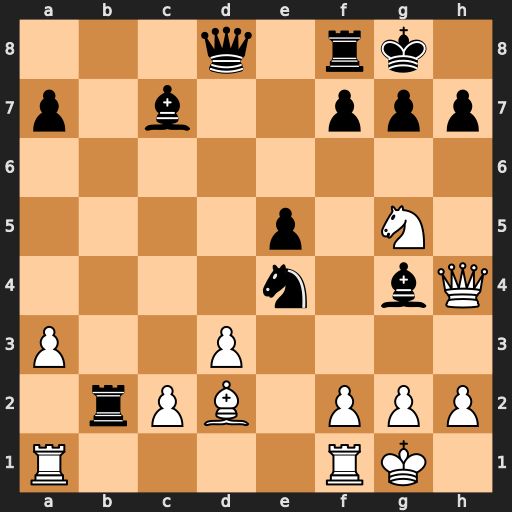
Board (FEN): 3q1rk1/p1b2ppp/8/4p1N1/4n1bQ/P2P4/1rPB1PPP/R4RK1
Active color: w
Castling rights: -
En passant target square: -
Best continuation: Qxh7#